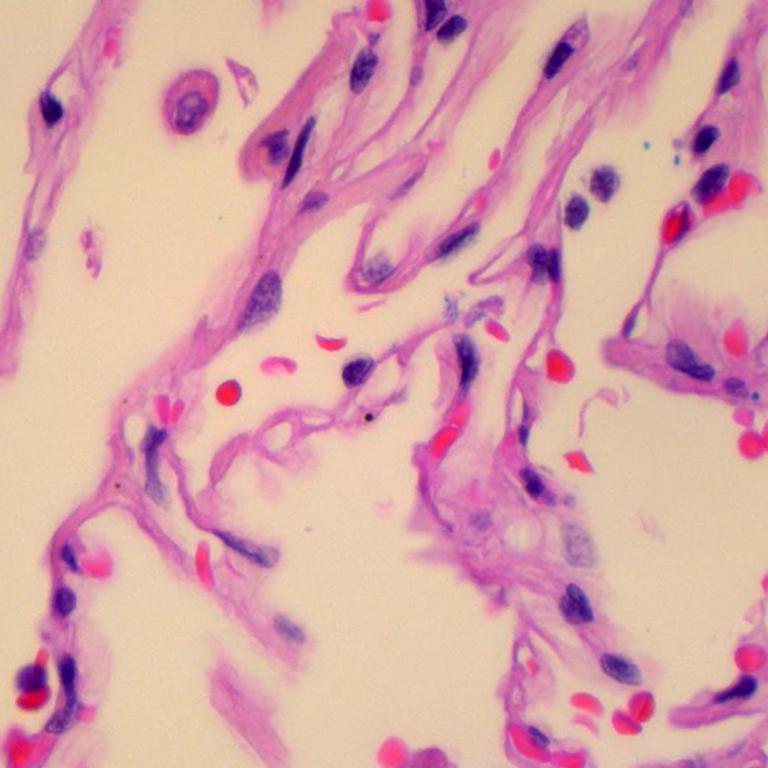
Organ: lung
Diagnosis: benign